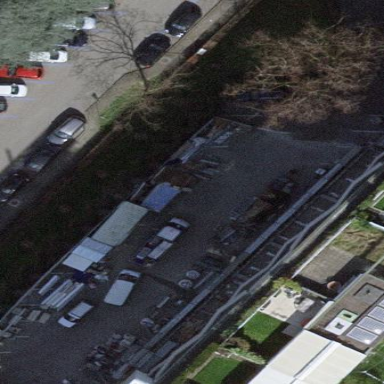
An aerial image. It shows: Parking area with surface.